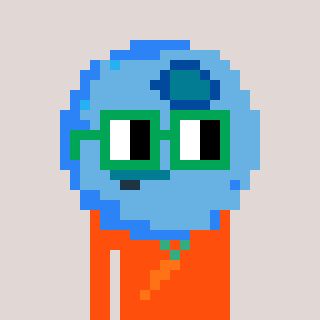
a pixel art character with square green glasses, a blueberry-shaped head and a orange-colored body on a warm background